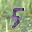
Label: 5